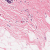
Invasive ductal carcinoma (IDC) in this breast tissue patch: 0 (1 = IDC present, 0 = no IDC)